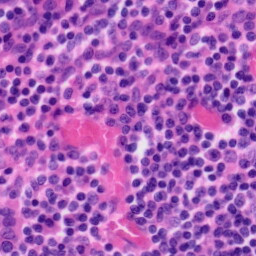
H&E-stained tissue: Tonsil